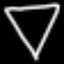
Label: diamond